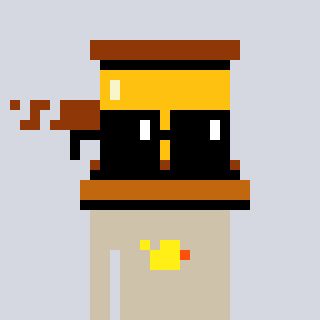
a pixel art character with square black sunglasses, a gavel-shaped head and a bege-colored body on a cool background